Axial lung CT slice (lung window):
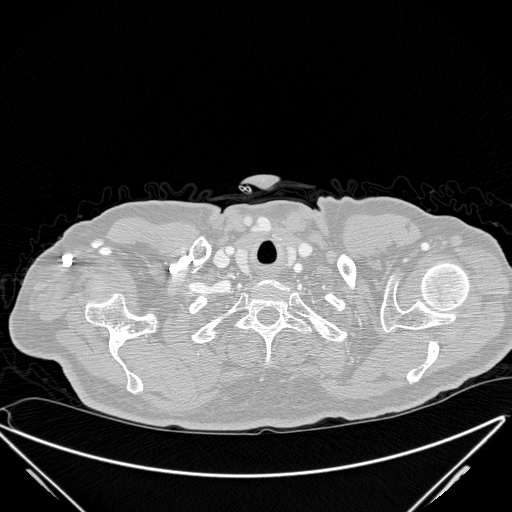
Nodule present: no